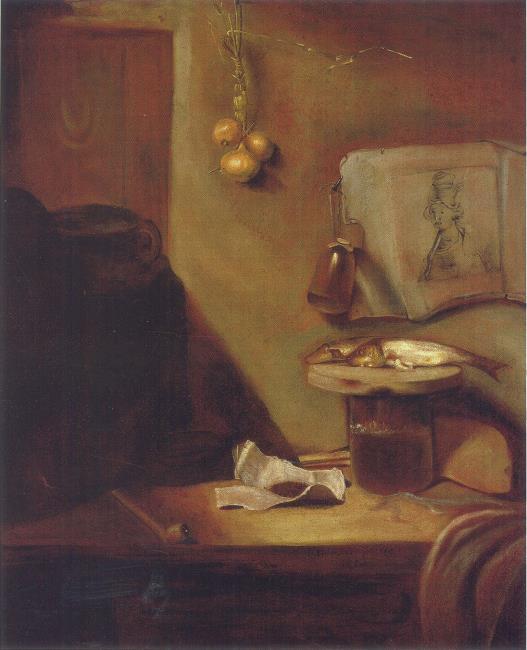
Title: Still life with beer, herring, a pipe and tabacco
Artist: pasticcio after Christopher Paudiss Bron: (1983) first described as a pastiche with imitated signature by Sumowski
Earliest date: 1660
Latest date: 1660
Genre: painting
Iconography: Still Life
Keywords: still life, onion, pinned-up print (depicted), beer, pipe, tobacco, herring, cheese